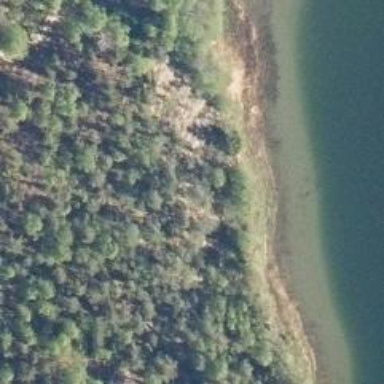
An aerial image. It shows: Natural cliff.